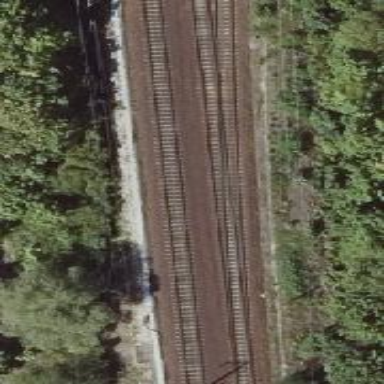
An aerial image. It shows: Railway switch.